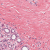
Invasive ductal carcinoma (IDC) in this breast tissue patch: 1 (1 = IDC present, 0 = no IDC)